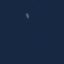
Label: SeaLake